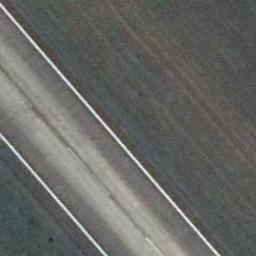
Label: runway